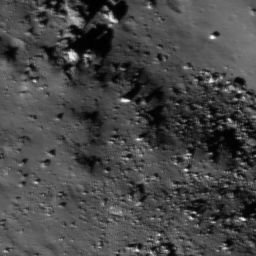
Host type: background_regolith
Lunar coordinates: latitude nan, longitude nan